Field crop: maize
Growth stage: 2
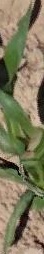
Species: maize